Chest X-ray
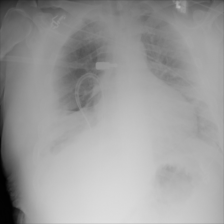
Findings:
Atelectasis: negative
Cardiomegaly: negative
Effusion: negative
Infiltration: negative
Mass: negative
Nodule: negative
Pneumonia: negative
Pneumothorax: positive
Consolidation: negative
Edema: negative
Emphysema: negative
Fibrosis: negative
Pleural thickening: negative
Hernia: negative